【题型】解答题　【知识点】平面几何　【难度】easy
如图，$\odot O$ 的半径为 $1$，点 $A$ 是 $\odot O$ 的直径 $BD$ 延长线上的一点，$C$ 为 $\odot O$ 上的一点，$AD = CD$，$\angle A = 30^\circ$。

求证：直线 $AC$ 是 $\odot O$ 的切线。

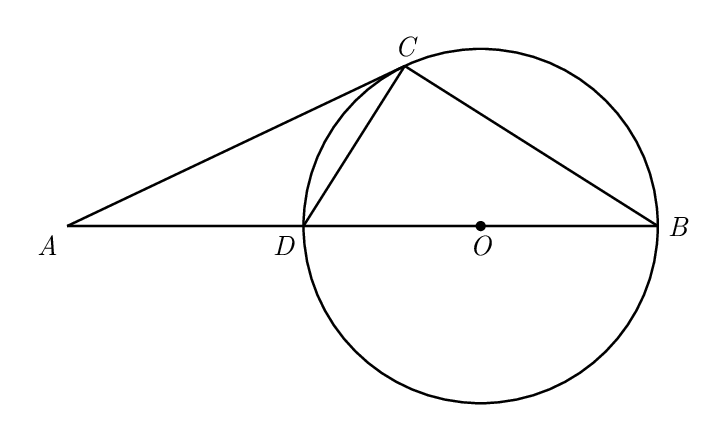
【解答】
【答案】证明见解析

【详解】证明：连接 \( OC \)，如图所示。

$\therefore$ \( AD = CD \)，\( \angle A = 30^\circ \)，

$\therefore$ \( \angle ACD = \angle A = 30^\circ \)，

$\therefore$ \( \angle CDB = 60^\circ \)。

$\therefore$ \( OD = OC \)，

$\therefore$ \( \angle OCD = \angle ODC = 60^\circ \)，

$\therefore$ \( \angle ACO = \angle ACD + \angle OCD = 30^\circ + 60^\circ = 90^\circ \)，

$\therefore$ \( OC \perp AC \)，

$\therefore$ \( OC \) 是 \( \odot O \) 的半径，

$\therefore$ 直线 \( AC \) 是 \( \odot O \) 的切线。

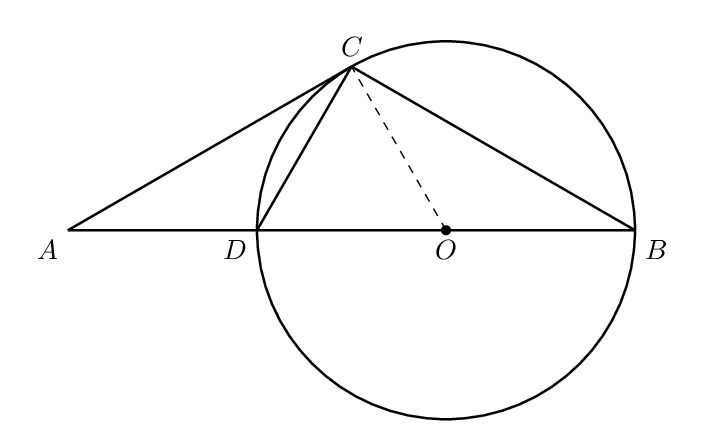